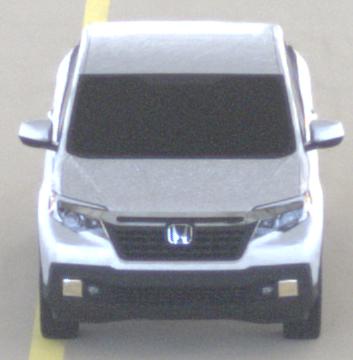
Make: Honda
Model: Ridgeline
Detailed model: Gen. 2
Model produced from: 2016
Model produced until: 2020
Doors: 4
Color: white
Road condition: dry road
Daytime: morning or afternoon
Contrast: low contrast